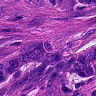
Metastatic tissue present: yes